Question: I want to add a button to my site that, when clicked, will bring up a Facebook dialog box so the user can post a message to their Facebook timeline.
I've been reading through the documentation I think my code is correct but the button doesn't work. When I click the button nothing happens.
My code:
'''
<html>
<body>
<div id="fb-root"></div>
<script>
function post_to_facebook()
{
window.fbAsyncInit = function() {
FB.init({
appId : '********',
status : true,
xfbml : true
});
FB.ui(
{
method: 'feed',
name: 'The Facebook SDK for Javascript',
caption: 'Bringing Facebook to the desktop and mobile web',
description: (
'A small JavaScript library that allows you to harness ' +
'the power of Facebook, bringing the user's identity, ' +
'social graph and distribution power to your site.'
),
link: 'https://developers.facebook.com/docs/reference/javascript/',
picture: 'http://www.fbrell.com/public/f8.jpg'
},
function(response) {
if (response && response.post_id) {
alert('Post was published.');
} else {
alert('Post was not published.');
}
}
);
};
(function(d, s, id){
var js, fjs = d.getElementsByTagName(s)[0];
if (d.getElementById(id)) {return;}
js = d.createElement(s); js.id = id;
js.src = "//connect.facebook.net/en_US/all.js";
fjs.parentNode.insertBefore(js, fjs);
}(document, 'script', 'facebook-jssdk'));
}
</script>
<input type="button" onclick="post_to_facebook()" value="Post my score to Facebook" />
</body>
</html>
'''
Here's a screenshot of my browser after I click the button:

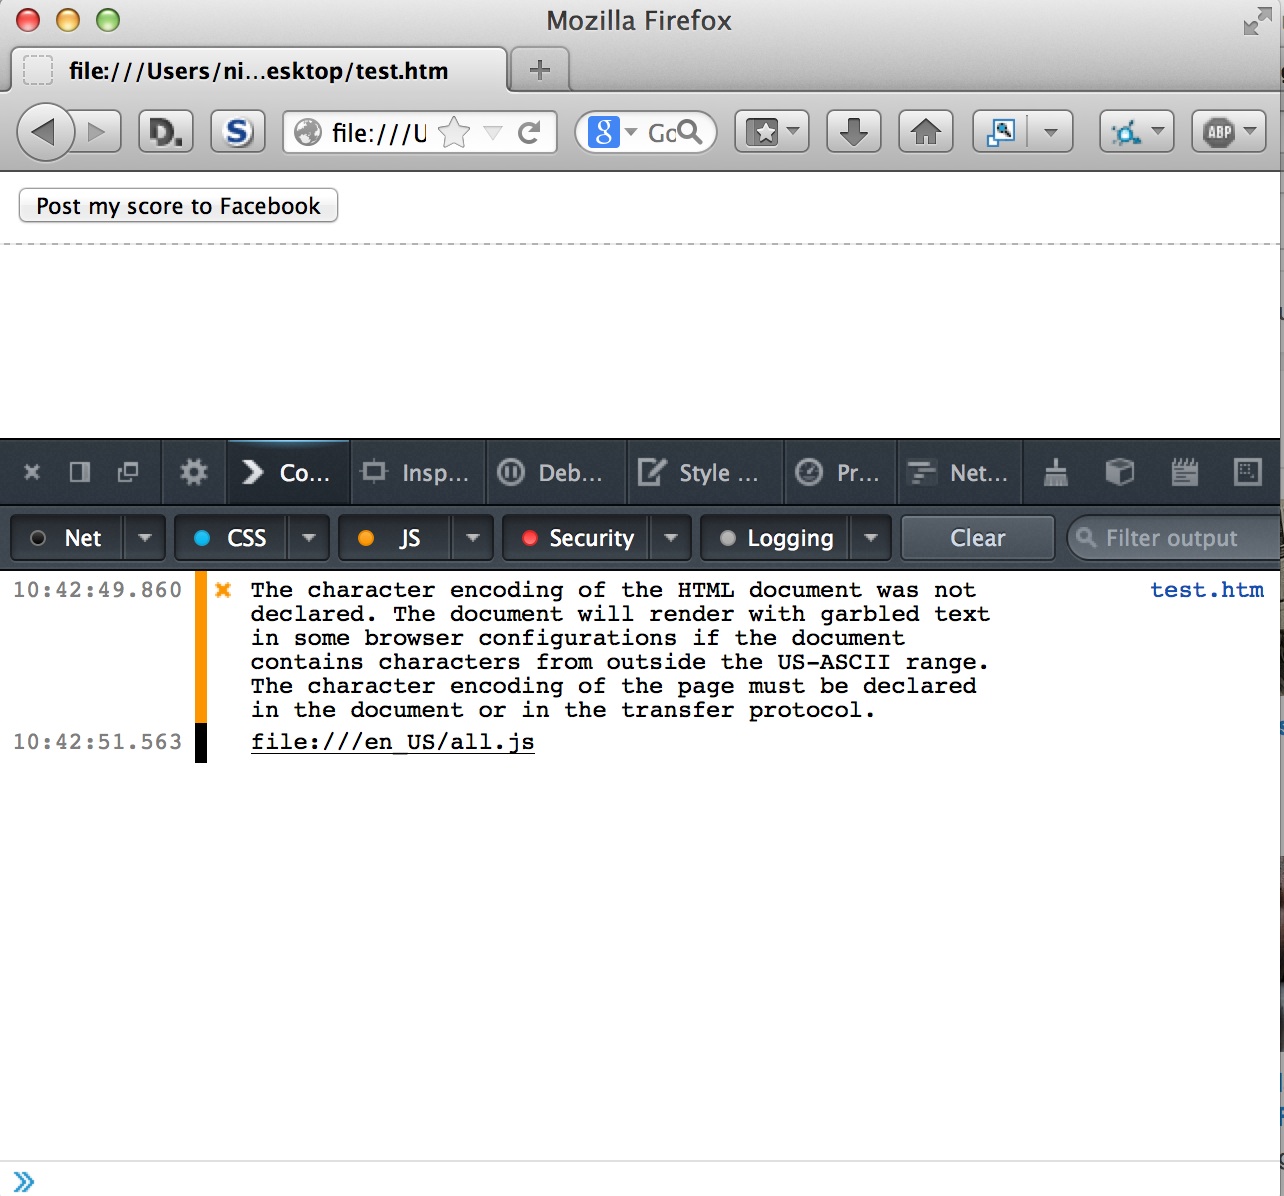
Answer: Are you testing on a local computer? Try saving the page on a server and then opening it. It should work.